Question: I am creating a toolbar widget that is loaded via an external javascript file. The toolbar floats at the bottom of the screen, which works fine, but the content at the bottom of the screen gets covered up (as seen in Figure A). Figure B is my goal.
The toolbar should always be visible, fixed to the bottom of the screen. If scrolling is needed on the page, the content will flow under it until it is all visible when scrolled all the way to the bottom, so that nothing gets covered up on any length page.

My first thought was to set a bottom margin of 30px (toolbar height), but since most of the websites this is designed for are setup to use the full screen (with body height set to 100%), this won't always work. Decreasing the body scrollHeight by 30px fixes this issue, but only if scrolling isn't required on the page (which sometimes is).
JSFiddle example: <URL>
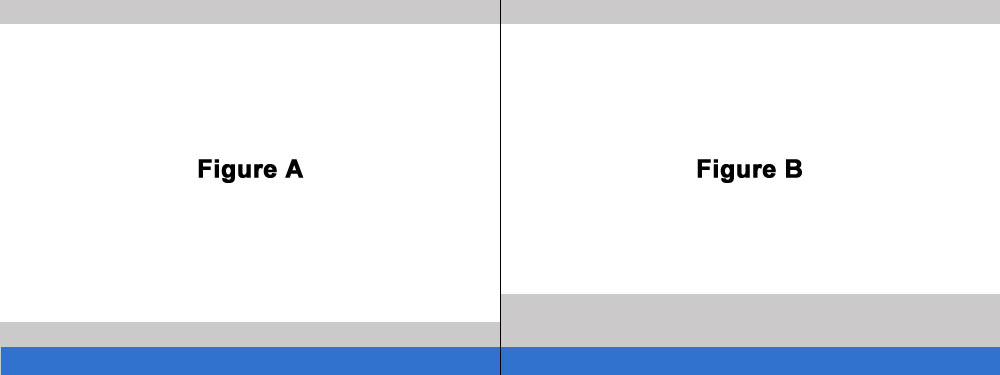
Answer: So here's a somewhat hacky solution I've come up with, that seems to work so far (I haven't done extensive testing yet). If anyone has a cleaner way of accomplishing this it would be interesting.
'''
var bodyCH = document.body.clientHeight,
bodySH = document.body.scrollHeight;
/* insert the toolbar here */
if (bodyCH === bodySH) {
document.body.style.height = parseInt(bodySH, 10) - 30 + 'px';
} else {
var spacer = document.createElement('div');
spacer.style.height = '30px';
document.body.appendChild(spacer);
}
'''